Aerial crown-view tile of a tropical tree (Barro Colorado Island, Panama), acquired 20250317:
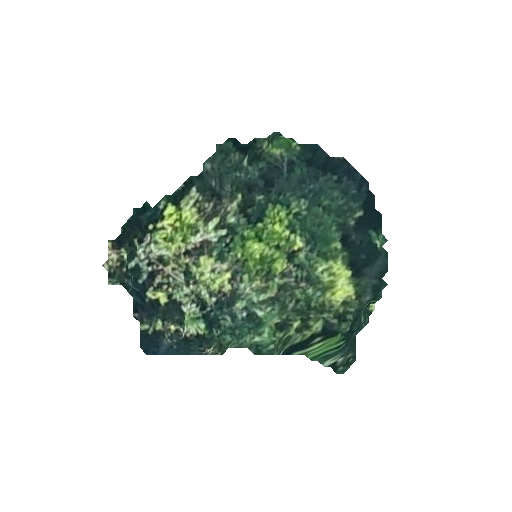
Species: Dendropanax arboreus
GBIF accepted scientific name: Dendropanax arboreus
Crown area: 70.534 m²